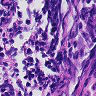
Metastatic tissue present: no